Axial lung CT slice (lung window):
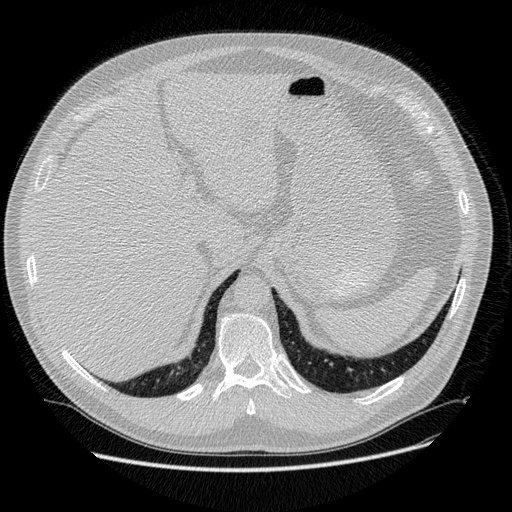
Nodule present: no